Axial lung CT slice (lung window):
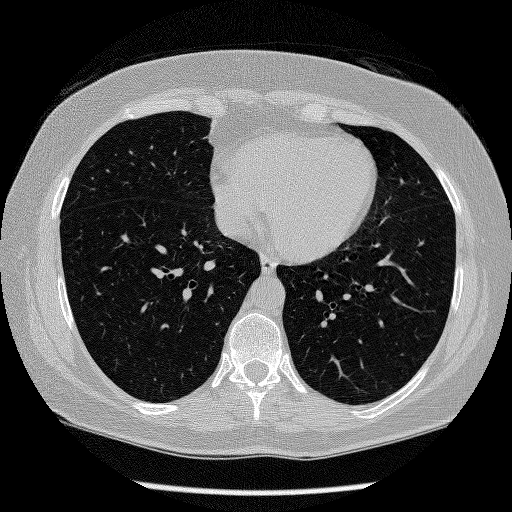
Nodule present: no